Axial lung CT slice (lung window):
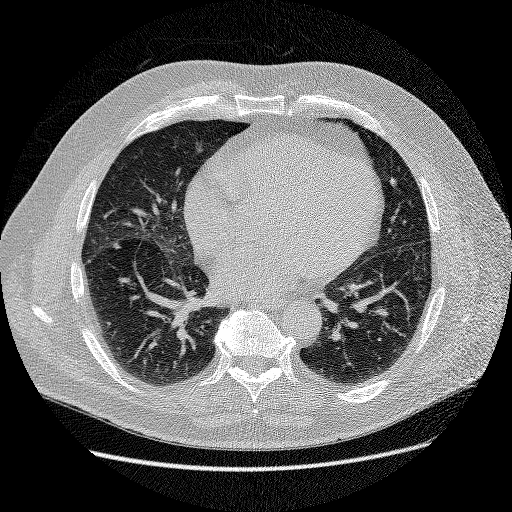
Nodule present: no